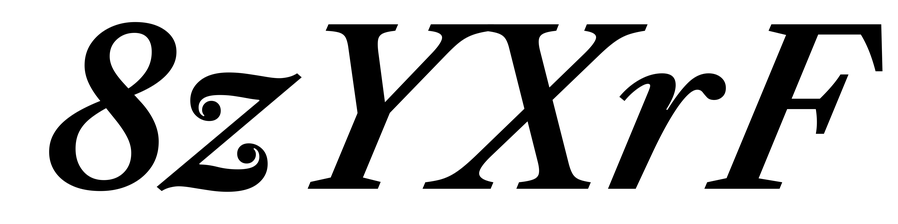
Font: LibreCaslonText-Italic_SemiBold_Italic